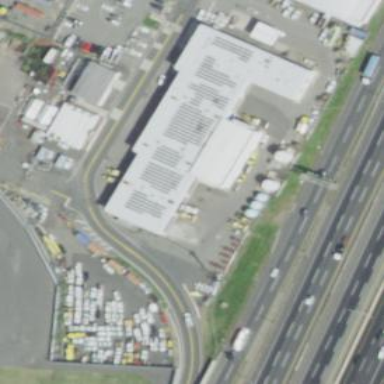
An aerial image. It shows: Warehouse building.